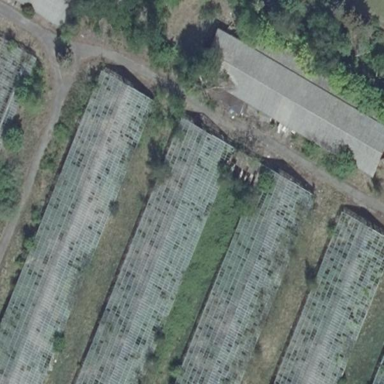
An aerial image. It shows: Greenhouse.